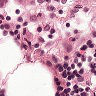
Metastatic tissue present: no